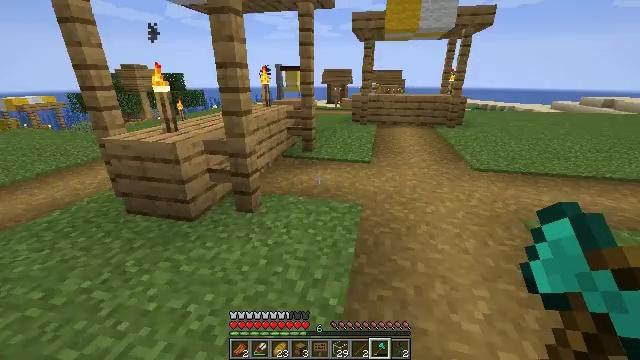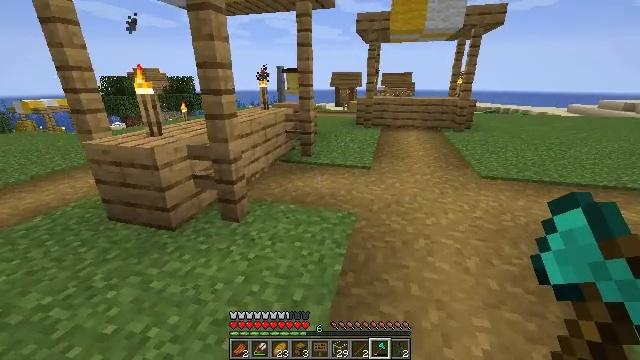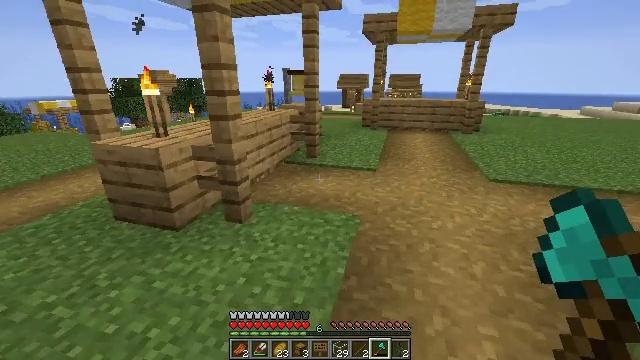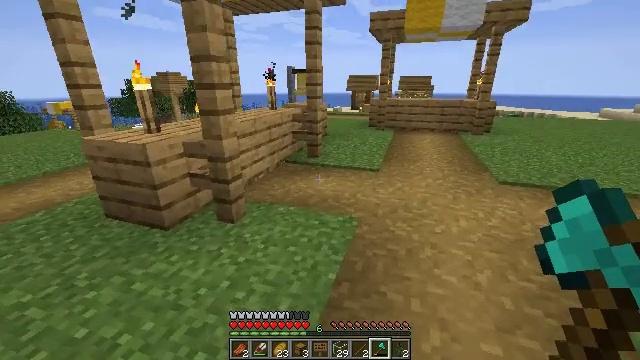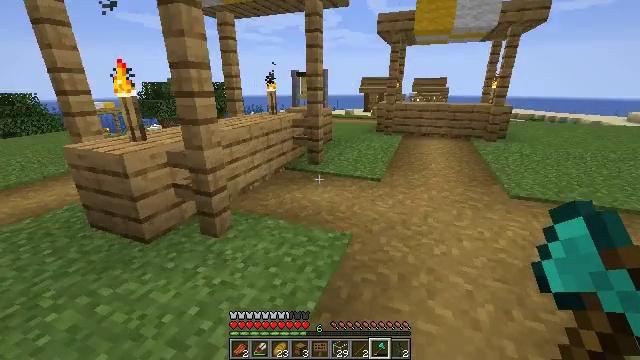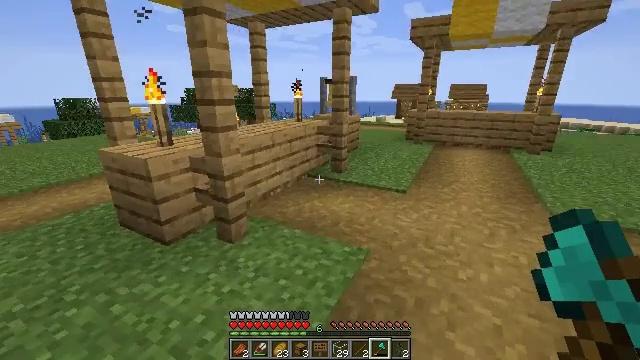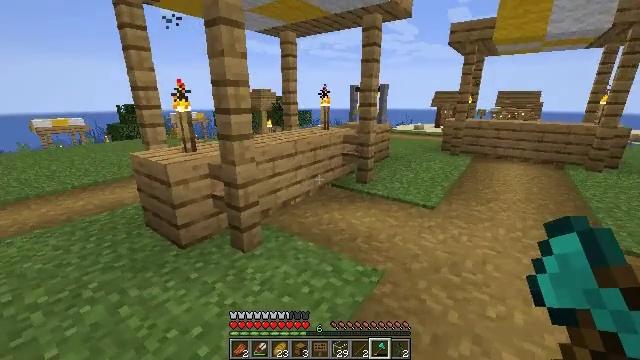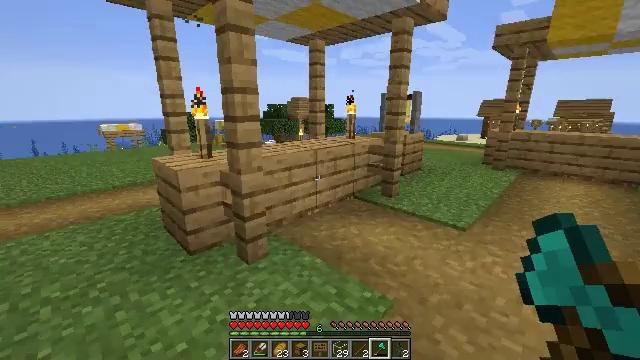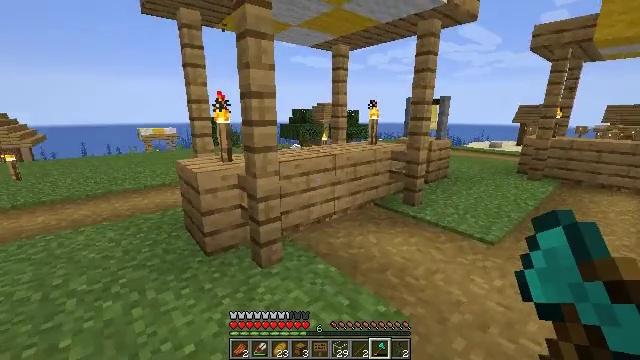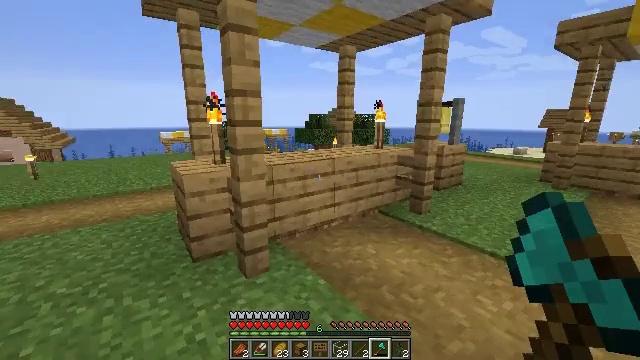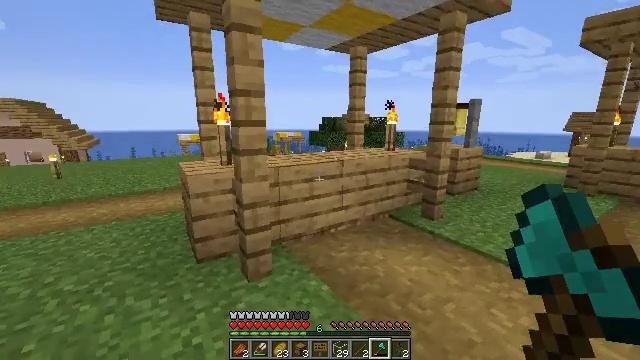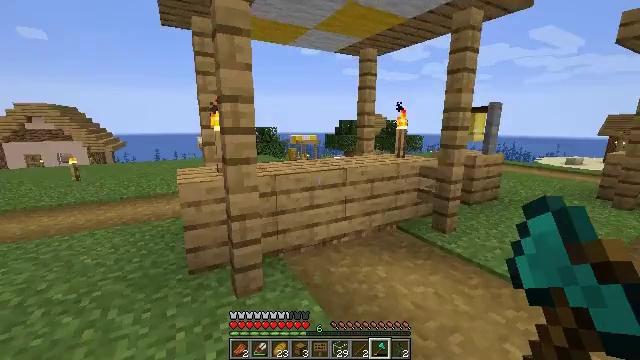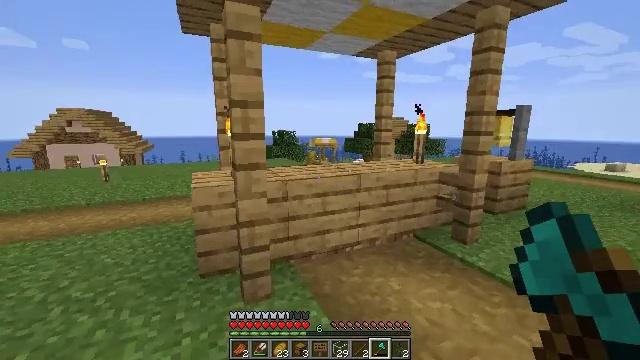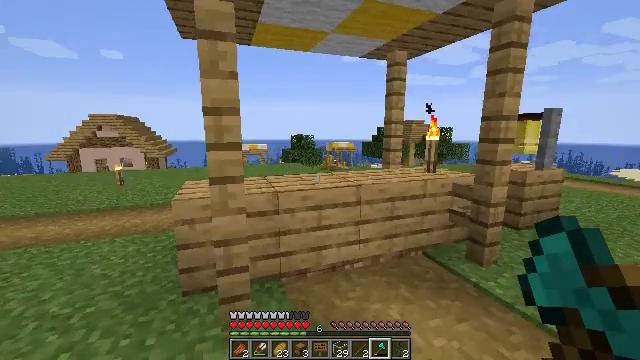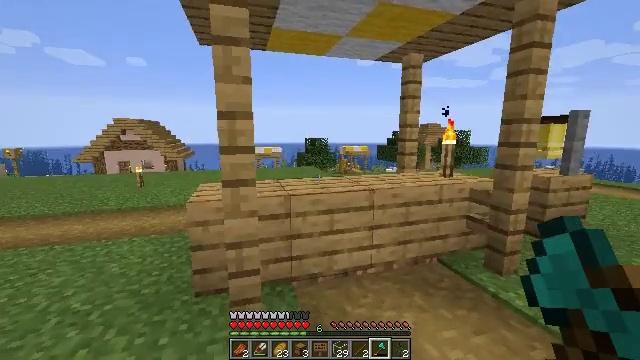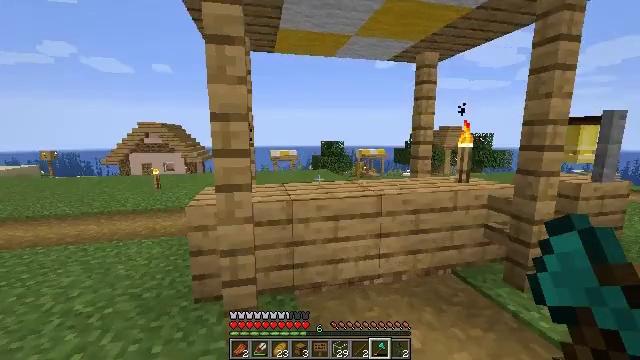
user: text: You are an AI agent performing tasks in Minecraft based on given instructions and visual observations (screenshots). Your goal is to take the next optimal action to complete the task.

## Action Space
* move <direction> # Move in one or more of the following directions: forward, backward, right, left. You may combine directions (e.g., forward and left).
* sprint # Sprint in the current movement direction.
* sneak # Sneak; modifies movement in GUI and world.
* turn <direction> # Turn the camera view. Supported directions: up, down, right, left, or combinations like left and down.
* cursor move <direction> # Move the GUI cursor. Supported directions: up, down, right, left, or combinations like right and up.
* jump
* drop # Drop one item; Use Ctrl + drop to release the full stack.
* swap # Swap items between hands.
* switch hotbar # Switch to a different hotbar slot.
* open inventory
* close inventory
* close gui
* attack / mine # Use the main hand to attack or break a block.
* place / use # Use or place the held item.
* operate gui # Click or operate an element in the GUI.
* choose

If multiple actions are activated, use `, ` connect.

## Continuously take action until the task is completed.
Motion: motion action
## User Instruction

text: Mine the torch on the wall.
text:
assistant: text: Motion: move forward and move right, turn left
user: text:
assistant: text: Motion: move forward and move right, turn left
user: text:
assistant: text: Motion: move forward and move right, turn left
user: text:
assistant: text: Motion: move forward and move right, turn left
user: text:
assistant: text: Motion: move forward and move right, turn left and up
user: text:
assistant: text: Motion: move forward and move right, turn left and up
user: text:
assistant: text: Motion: move forward and move right, turn left and up
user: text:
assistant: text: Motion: move forward and move right, turn left and up
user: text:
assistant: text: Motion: move forward and move right, turn left
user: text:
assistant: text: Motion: move forward and move right, turn left
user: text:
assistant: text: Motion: move forward and move right, turn left
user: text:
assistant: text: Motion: move forward and move right, turn left
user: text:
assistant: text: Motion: move forward and move right, turn left
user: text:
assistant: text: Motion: move forward and move right, turn left
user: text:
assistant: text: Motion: move forward and move right, turn left
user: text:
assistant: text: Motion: move forward and move right, turn left and up
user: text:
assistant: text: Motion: move forward and move right, turn left and up
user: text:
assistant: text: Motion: move forward and move right, turn left
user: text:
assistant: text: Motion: move forward and move right, turn left
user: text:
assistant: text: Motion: move forward and move right, turn left
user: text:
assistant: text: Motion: move forward and move right, turn left
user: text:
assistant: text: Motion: move forward and move right, turn left
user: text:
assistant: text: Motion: move forward and move right, turn left
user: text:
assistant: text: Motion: move forward and move right, turn left
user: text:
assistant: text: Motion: move forward and move right, turn left
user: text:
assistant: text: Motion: move forward and move right, turn left
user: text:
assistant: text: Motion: move forward and move right, turn left
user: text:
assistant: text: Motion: move forward and move right, turn left
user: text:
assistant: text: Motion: move forward and move right, turn left
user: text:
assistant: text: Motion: move forward and move right, turn left